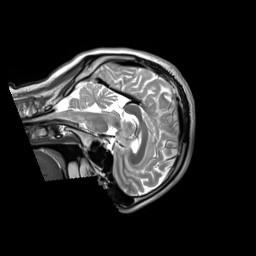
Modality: T2w
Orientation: sagittal
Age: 38
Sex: male
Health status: ill
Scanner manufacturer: siemens
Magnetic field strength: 3 T
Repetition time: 2.8 s
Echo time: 0.326 s